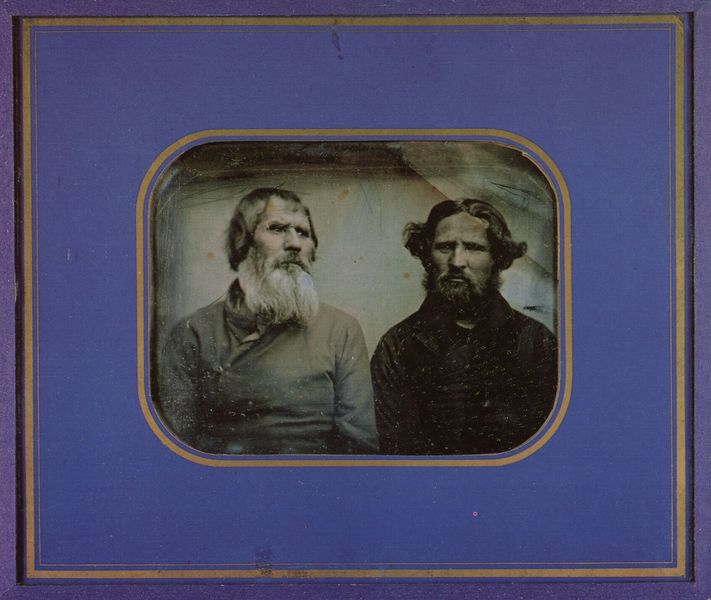
Titel: Die Brüder Slakosov, von Beruf Kaminsetzer, Moskau
Künstler: Russischer Photograph
Schlagwörter: blau, dunkel, mann, schatten, weiß, gelb, ocker, sitzen, frisur, frisuren, glas, grau, hintergrund, holz, köpfe, licht, männer, nase, raum, schwarz, stirn, zimmer, blick, schal, alt, bart, bärte, jung, wand, augen, blicke, bärtig, falten, kleidung, kragen, rahmen, vollbart, bildnis, portrait, porträt, spiegelung, gold, haare, mantel, paar, vater, augenbrauen, brustbild, frontal, locken, mittelscheitel, scheitel, schultern, bauern, oval, rund, japan, fotos, papier, rahmung, zwei, fischer, russland, lila, violett, rand, sepia, ernst, robe, glatt, holzrahmen, geschlossen, betrachter, geschwister, foto, fotografie, photographie, doppelbildnis, doppelportrait, doppelporträt, rechteck, asien, schwarz weiss, seite, jacken, titelblatt, kittel, mürrisch, geheimratsecken, deckblatt, photo, titelbild, ecken, karte, runzeln, schwul, familienbild, breit, brüder, abzug, russen, pullover, zorn, abgerundet, viereck, aufnahme, sohn, ränder, vollbärte, russisch, passepartout, umrandet, kaftan, rauschebart, marx, zwillinge, pappe, geradeaus, duo, mehrfarbig, asiaten, s/w, fotograf, album, stämmig, familienalbum, fotoalbum, polnisch, pölnisch, zewei, ie, siam, entdeckungen